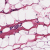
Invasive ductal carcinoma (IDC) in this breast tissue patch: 0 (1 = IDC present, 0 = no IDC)